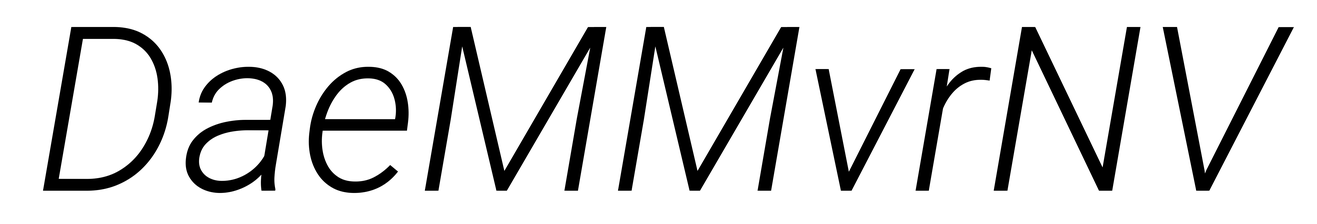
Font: Roboto-Italic_Light_Italic